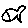
Label: fish